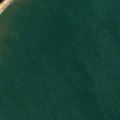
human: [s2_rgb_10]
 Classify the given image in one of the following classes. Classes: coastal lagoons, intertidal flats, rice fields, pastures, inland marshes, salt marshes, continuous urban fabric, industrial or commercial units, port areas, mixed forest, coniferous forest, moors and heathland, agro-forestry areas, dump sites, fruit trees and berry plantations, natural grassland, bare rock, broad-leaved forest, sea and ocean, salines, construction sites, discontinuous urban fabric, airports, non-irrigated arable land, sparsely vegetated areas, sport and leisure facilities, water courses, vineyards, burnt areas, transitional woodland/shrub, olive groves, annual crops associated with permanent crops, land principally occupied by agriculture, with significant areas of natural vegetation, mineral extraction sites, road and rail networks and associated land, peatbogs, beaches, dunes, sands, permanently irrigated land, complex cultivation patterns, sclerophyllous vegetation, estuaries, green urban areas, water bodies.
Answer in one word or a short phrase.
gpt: pastures, sea and ocean